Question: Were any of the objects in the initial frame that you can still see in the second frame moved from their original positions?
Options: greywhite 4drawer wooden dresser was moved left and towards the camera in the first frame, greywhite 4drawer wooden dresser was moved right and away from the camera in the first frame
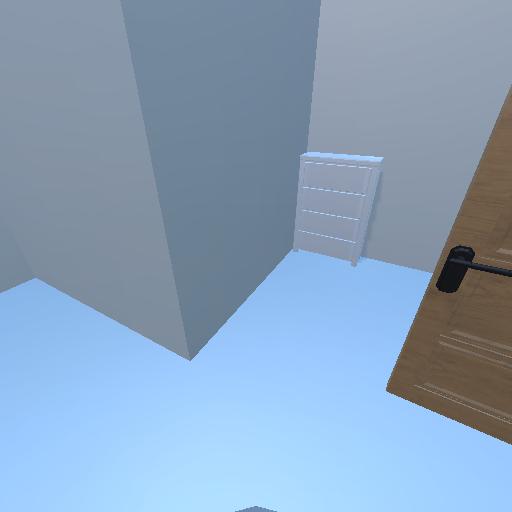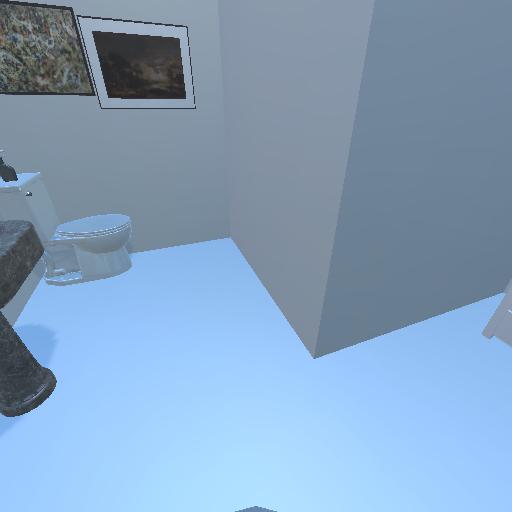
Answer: greywhite 4drawer wooden dresser was moved left and towards the camera in the first frame